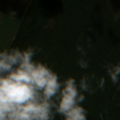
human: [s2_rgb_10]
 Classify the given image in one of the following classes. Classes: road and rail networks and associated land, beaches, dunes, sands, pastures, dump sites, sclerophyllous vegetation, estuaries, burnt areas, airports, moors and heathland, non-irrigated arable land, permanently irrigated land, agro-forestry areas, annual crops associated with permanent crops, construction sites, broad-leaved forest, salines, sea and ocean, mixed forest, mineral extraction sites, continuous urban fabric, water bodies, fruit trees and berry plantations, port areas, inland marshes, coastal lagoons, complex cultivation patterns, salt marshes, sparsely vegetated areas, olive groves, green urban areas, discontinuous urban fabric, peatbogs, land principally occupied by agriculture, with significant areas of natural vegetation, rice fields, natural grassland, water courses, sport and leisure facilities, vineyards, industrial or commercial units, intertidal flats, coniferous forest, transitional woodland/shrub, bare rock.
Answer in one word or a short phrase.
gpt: non-irrigated arable land, coniferous forest